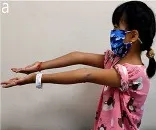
Appearance and function of 18-month after plate removal. (a) Extension of the elbow joint.
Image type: medical_photograph (skin_photograph)